Interaction volume radius: 10 \u00c5
Interaction volume height: 15 \u00c5
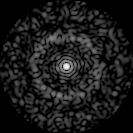
Disorder parameter: 0.8148